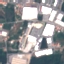
Land use / land cover: Industrial